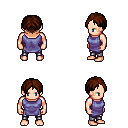
a pixel art fantasy rpg character, male body template, human, light skin, chain tabard jacket, metal pants, brown parted hairstyle, four views (front, back, left, right), 2x2 character sprite sheet, small pixel art, hard edges, no anti-aliasing